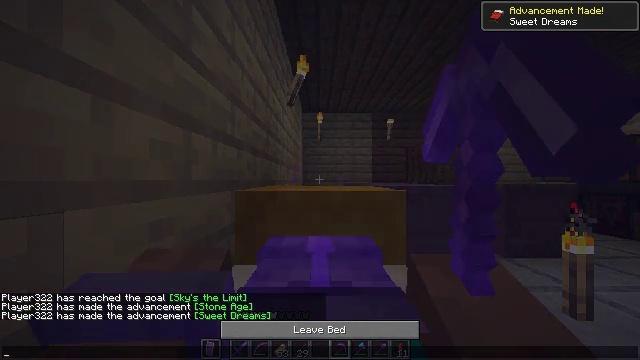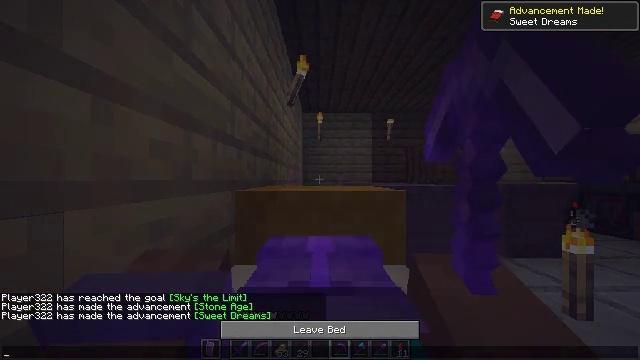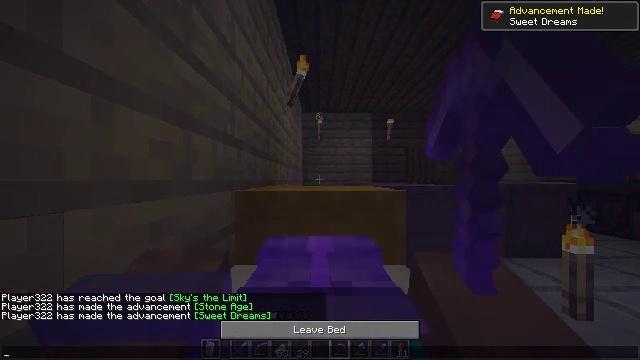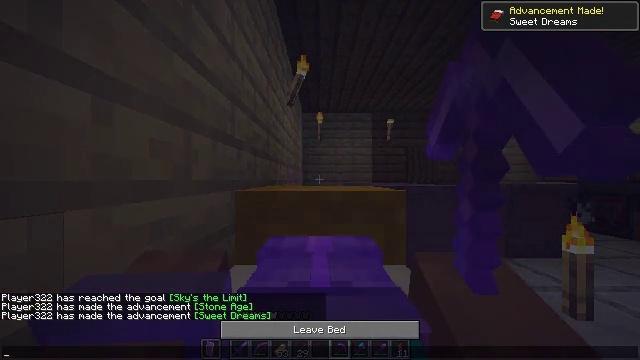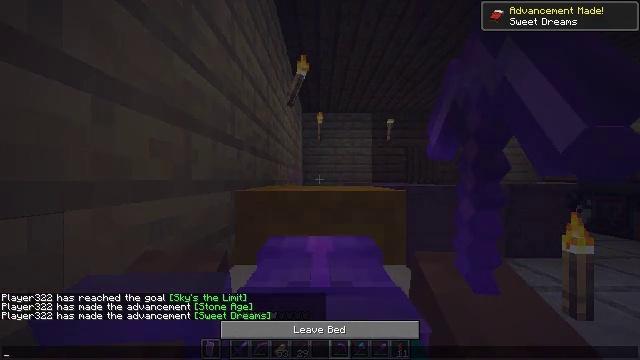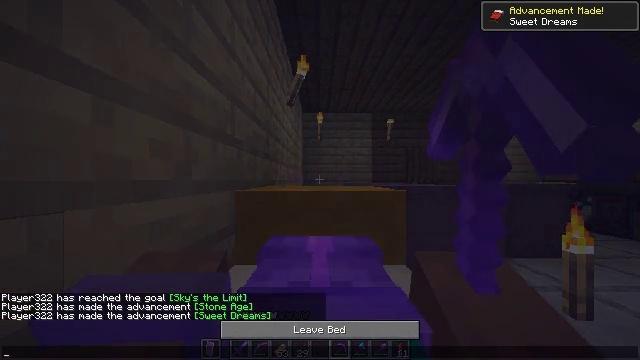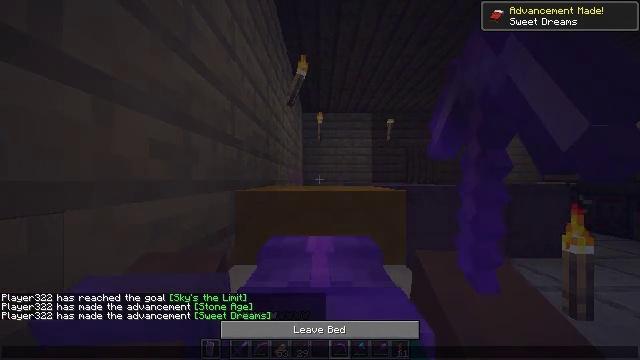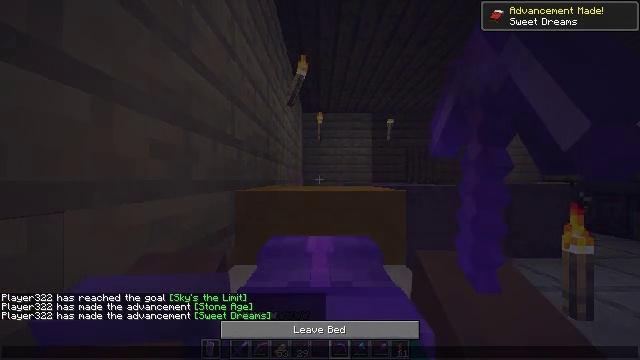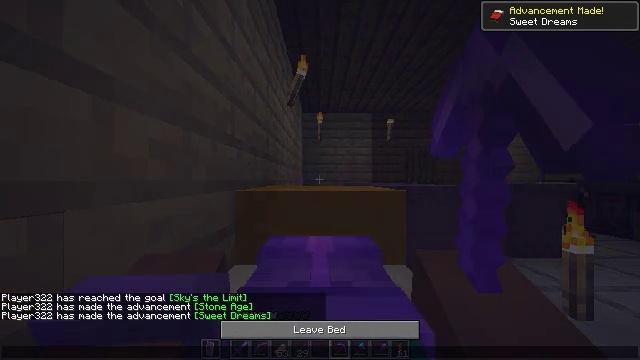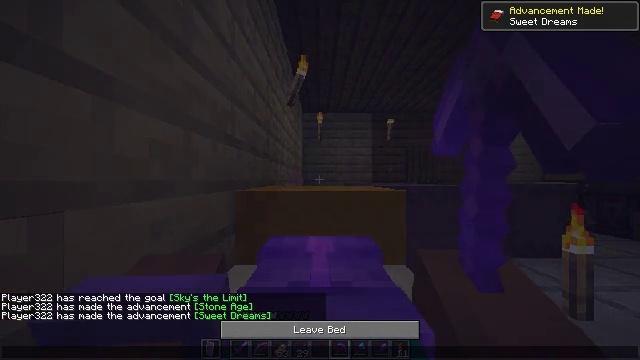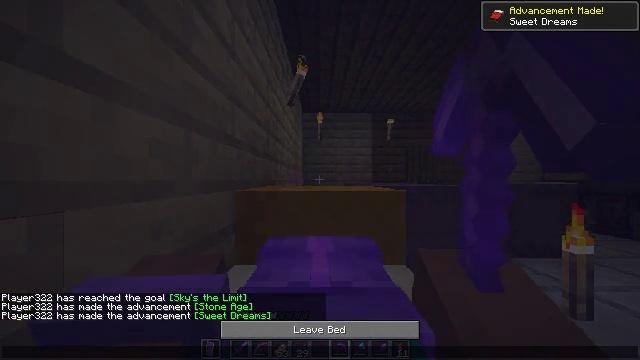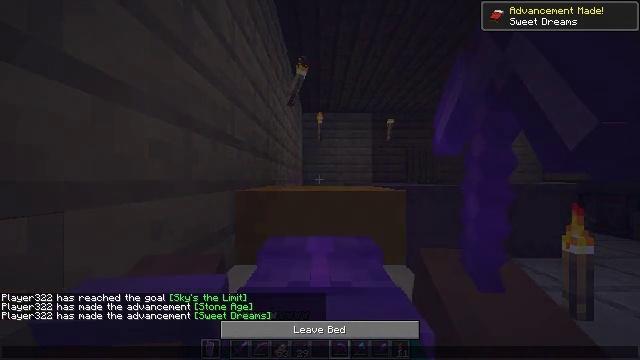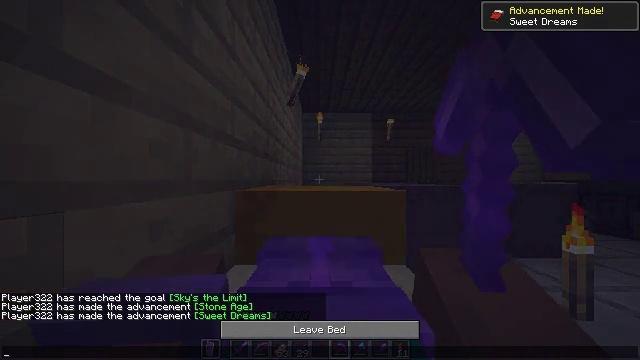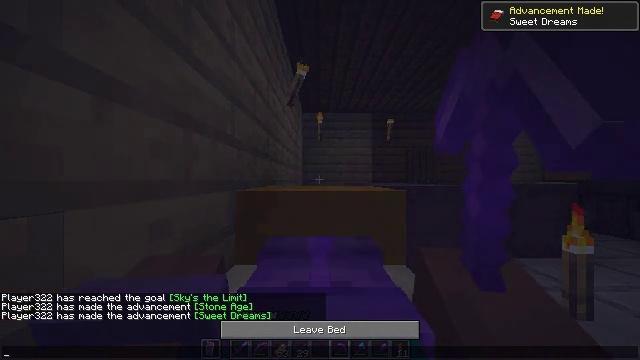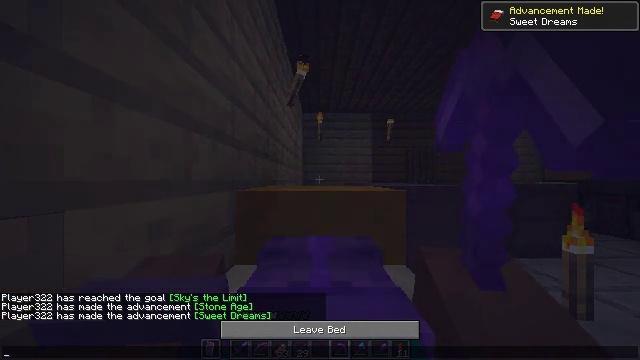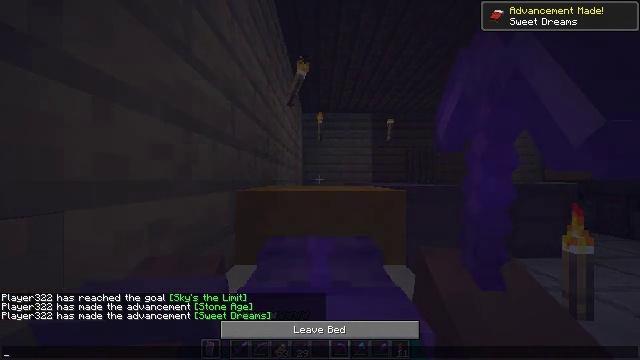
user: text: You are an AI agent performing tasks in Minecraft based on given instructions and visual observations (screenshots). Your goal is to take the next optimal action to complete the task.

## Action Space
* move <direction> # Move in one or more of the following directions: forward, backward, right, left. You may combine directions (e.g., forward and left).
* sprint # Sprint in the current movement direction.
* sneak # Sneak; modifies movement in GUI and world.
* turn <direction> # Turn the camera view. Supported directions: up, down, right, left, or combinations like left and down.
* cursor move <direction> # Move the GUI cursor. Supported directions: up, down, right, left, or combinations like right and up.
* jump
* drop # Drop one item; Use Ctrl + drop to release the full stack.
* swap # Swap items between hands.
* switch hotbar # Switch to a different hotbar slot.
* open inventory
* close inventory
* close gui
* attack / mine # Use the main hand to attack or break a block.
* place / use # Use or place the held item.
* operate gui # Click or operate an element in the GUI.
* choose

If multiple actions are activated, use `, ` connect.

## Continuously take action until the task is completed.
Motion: motion action
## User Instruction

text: Turn on the furnace and smelt netherrack to craft nether brick.
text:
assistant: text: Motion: no_op
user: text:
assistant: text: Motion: no_op
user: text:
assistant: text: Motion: no_op
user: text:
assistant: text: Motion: no_op
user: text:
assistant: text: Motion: no_op
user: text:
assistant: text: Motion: no_op
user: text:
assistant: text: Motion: no_op
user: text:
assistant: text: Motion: no_op
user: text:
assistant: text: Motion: no_op
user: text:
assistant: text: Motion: no_op
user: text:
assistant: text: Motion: no_op
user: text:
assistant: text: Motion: no_op
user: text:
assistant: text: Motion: no_op
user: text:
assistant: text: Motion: no_op
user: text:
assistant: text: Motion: no_op
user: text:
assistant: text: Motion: no_op
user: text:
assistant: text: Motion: no_op
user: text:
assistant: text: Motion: no_op
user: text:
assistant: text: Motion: no_op
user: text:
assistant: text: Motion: no_op
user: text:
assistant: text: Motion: no_op
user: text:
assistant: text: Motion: no_op
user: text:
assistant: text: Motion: no_op
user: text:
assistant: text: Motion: no_op
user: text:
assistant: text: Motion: no_op
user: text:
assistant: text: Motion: no_op
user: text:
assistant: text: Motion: no_op
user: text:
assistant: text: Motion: no_op
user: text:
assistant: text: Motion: no_op
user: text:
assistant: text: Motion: no_op